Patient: sex F, age 43
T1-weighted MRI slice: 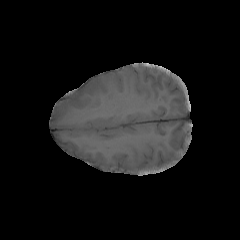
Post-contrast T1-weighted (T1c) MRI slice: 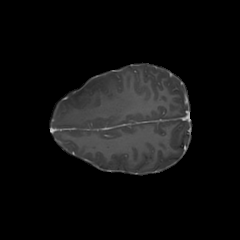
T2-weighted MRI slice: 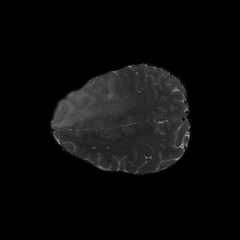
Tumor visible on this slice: yes
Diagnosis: Astrocytoma, IDH-mutant
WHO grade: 3